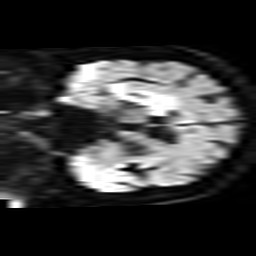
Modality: TRACE
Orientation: coronal
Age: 75
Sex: male
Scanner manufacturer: philips
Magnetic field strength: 3 T
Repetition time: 3.332 s
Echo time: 0.076 s